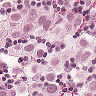
Metastatic tissue present: yes